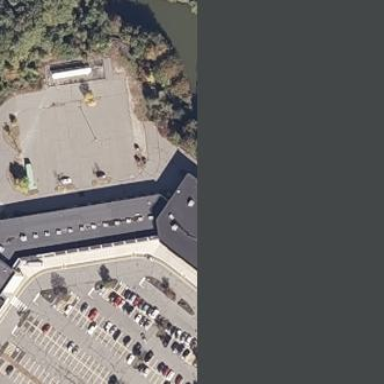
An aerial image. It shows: Retail building.